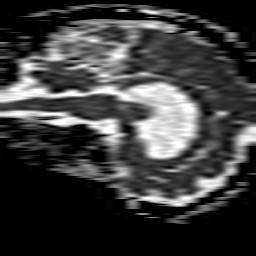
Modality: ADC
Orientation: sagittal
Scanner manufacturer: philips
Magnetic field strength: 1.5 T
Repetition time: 3.679 s
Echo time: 0.09411 s